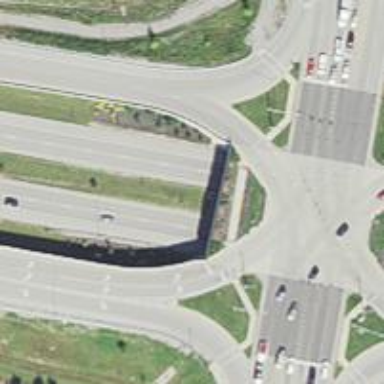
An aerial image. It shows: Secondary link road with bridge.